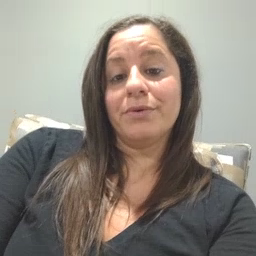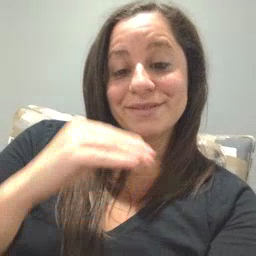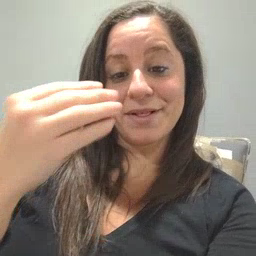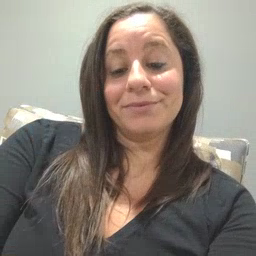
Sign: smile